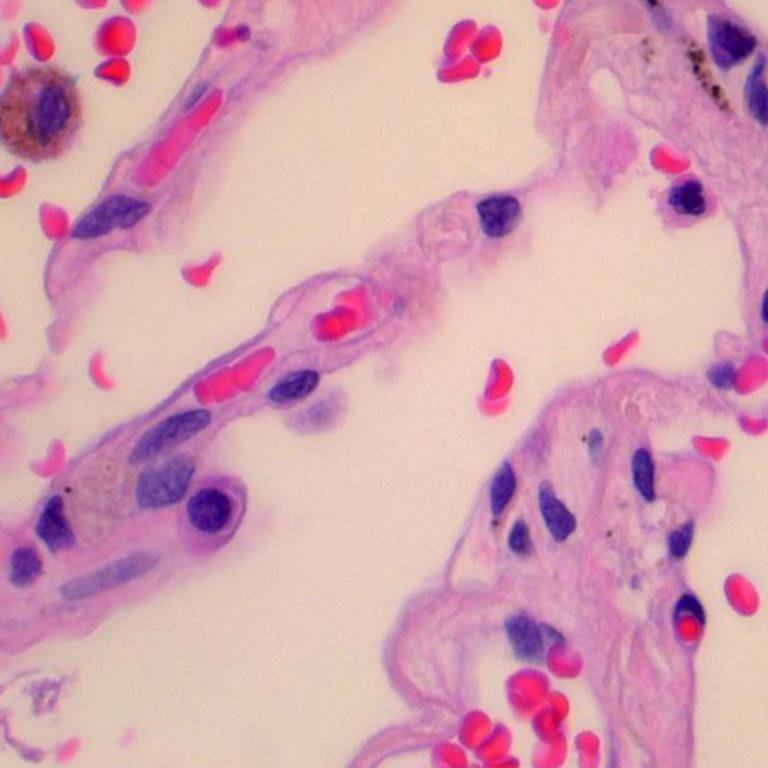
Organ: lung
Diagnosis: benign